Question: I'm running into a bit of a problem using the css "content" property to create an ordered list that has been styled to display using decimals for more deeply nested items. What I'm trying to do seems like an obvious task, but I haven't succeeded yet, and I'm running into some cross browser issues, but I can't seem to find much poking around the internets... What I'm trying to do is spelled out pretty clearly in the image I've attached at the bottom of this question.
## My CSS:
'''
ol {list-style:none; font:11px arial; margin:0px 0px 0px 10px; padding:0;}
ol li:before {
content: counter(num) ". ";
counter-increment: num;
counter-reset: sub_num;
}
ol ol li:before {
content: counter(num) "." counter(sub_num) " ";
counter-increment: sub_num;
counter-reset: sub_sub_num;
}
ol ol ol li:before {
content: counter(num) "." counter(sub_num) "." counter(sub_sub_num) " ";
counter-increment: sub_sub_num;
counter-reset:none;
}
'''
## My HTML:
'''
<ol>
<li>Level 1 - should be '1.'</li>
<li>Level 1 - should be '2.'
<ol>
<li>Level 2 - Should be '2.1'</li>
<li>Level 2 - Should be '2.2'
<ol>
<li>Level 3 - Should be '2.2.1'</li>
<li>Level 3 - Should be '2.2.2'</li>
</ol>
</li>
</ol>
</li>
<li>Level 1 - should be '3.'
<ol>
<li>Level 2 - Should be '3.1'</li>
</ol>
</li>
</ol>
'''
## My Outcomes
Unfortunately, the css isn't incrementing the 'num' variable
'''
counter-increment: num;
'''
in any browser, and Chrome isn't incrementing 'sub_sub_num'
'''
counter-increment: sub_sub_num;
'''
I'm a little baffled, as it seems that all the browsers are being internally inconsistent with how they're handling the styles (why would all browsers ignore the num increment, but accept the sub_num increment?) and it's a little surprising the firefox and ie have the same behavior, whereas chrome seems to be handling it particularly badly (i'm used to ie being the odd man out).
Here's an image with the outputs of my sample for ff8, chrome16, and ie8 which shows the outputs I'm seeing, along with a user agent string:

Am I just missing something, or is this an understood issue? Are there any good implementations out there?
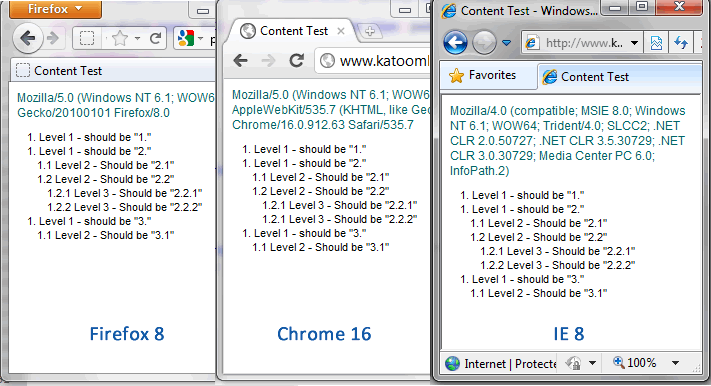
Answer: There is a convenient function called 'counters()' that handles all this automatically for you -- simply pass in the 'num' variable and the period symbol as the separator. You don't have to create or increment any other variables.
You also forgot to reset 'num' in your top-level 'ol' element.
Here's the CSS that you need:
'''
ol {
list-style: none;
font: 11px arial;
margin: 0px 0px 0px 10px;
padding: 0;
counter-reset: num;
}
ol li:before {
content: counter(num) '. ';
counter-increment: num;
}
ol ol li:before {
content: counters(num, '.') ' ';
}
'''
<URL>
If you'd like to understand how to use multiple counters with nested lists, <URL> demonstrates something a little more complex. The idea is to reset your counters in the parent 'ol' elements and increment them in their respective child 'li:before' pseudo-elements; in your case, you're doing both in the 'li:before' pseudo-elements, which isn't quite correct.
Useful reading: <URL>